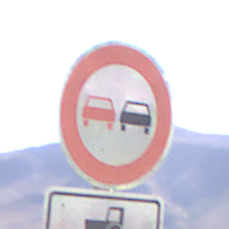
Verkehrszeichen: Ueberholverbot
Zusatzzeichen unten: SonstigeOderMehrspurigeFahrzeuge1
Umgebung: Outdoor, Nature
Tageszeit: MorningAfternoon
Wetter: Clear
Licht: Natural
Jahreszeit: NotSpecified
Kontrast: HighContrast